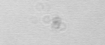
Label: camera_spot